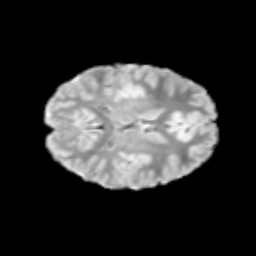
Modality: T2w
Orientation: axial
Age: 11
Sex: female
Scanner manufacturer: siemens
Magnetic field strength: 3 T
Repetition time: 3.8 s
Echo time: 0.07 s